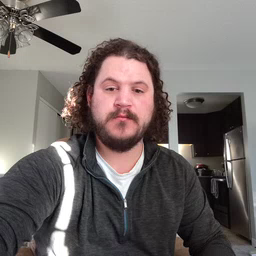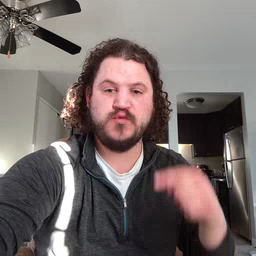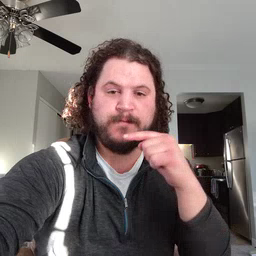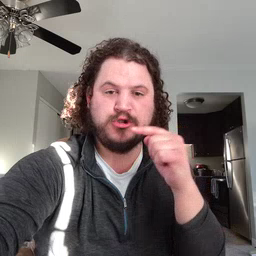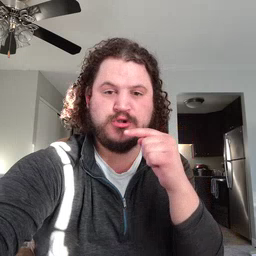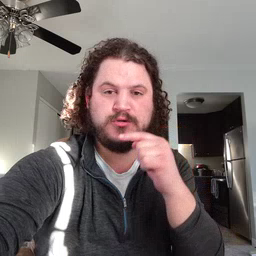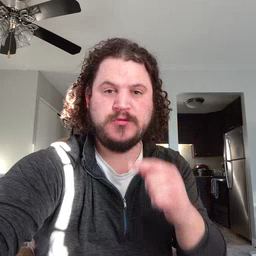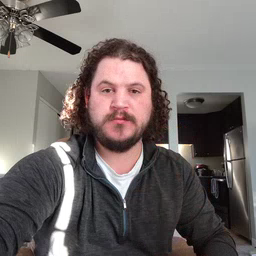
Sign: toothbrush